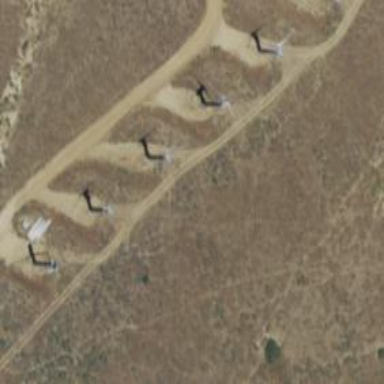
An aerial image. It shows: Wind power generator employing wind turbines.